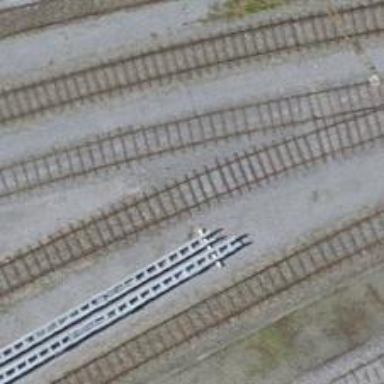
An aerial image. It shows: Railway yard with electrified tracks and single track.